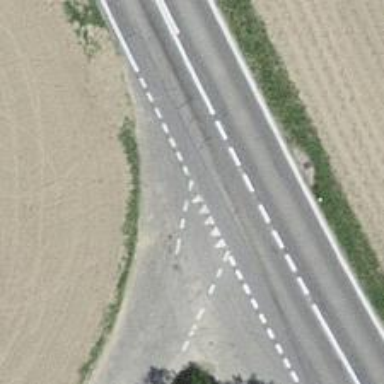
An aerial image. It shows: Road with "give way" sign.